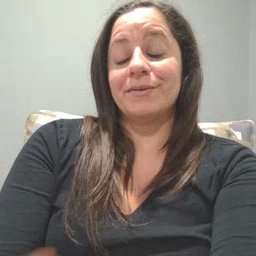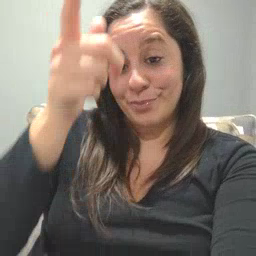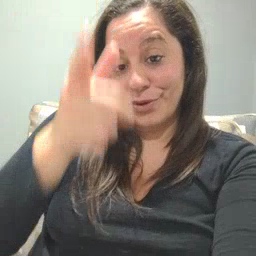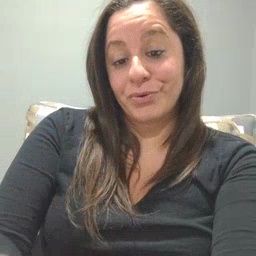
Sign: brother